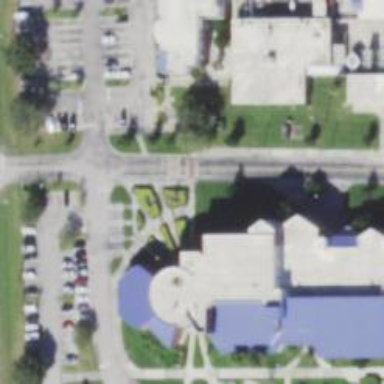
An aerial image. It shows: College building.